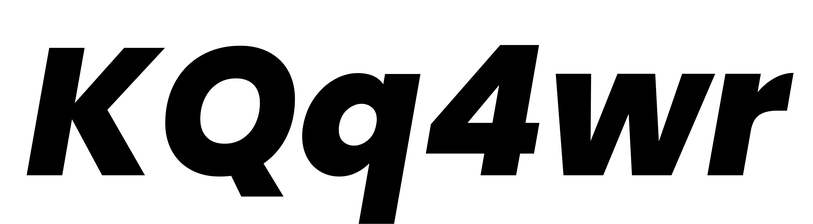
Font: Poppins-ExtraBoldItalic